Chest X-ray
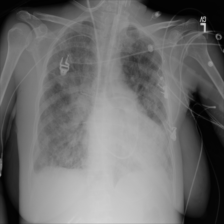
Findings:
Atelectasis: negative
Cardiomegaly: negative
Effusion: negative
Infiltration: positive
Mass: negative
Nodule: negative
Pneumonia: negative
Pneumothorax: negative
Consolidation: negative
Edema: negative
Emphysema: negative
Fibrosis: negative
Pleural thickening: negative
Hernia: negative